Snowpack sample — Snodgrass Mountain, Crested Butte, Colorado (2/4/25, 12:06 PM MST)
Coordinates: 38.923, -106.968
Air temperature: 35 °F
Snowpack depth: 80 cm
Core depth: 50 cm
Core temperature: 30.2 °F
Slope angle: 14°, slope face: 78°
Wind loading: low
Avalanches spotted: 0
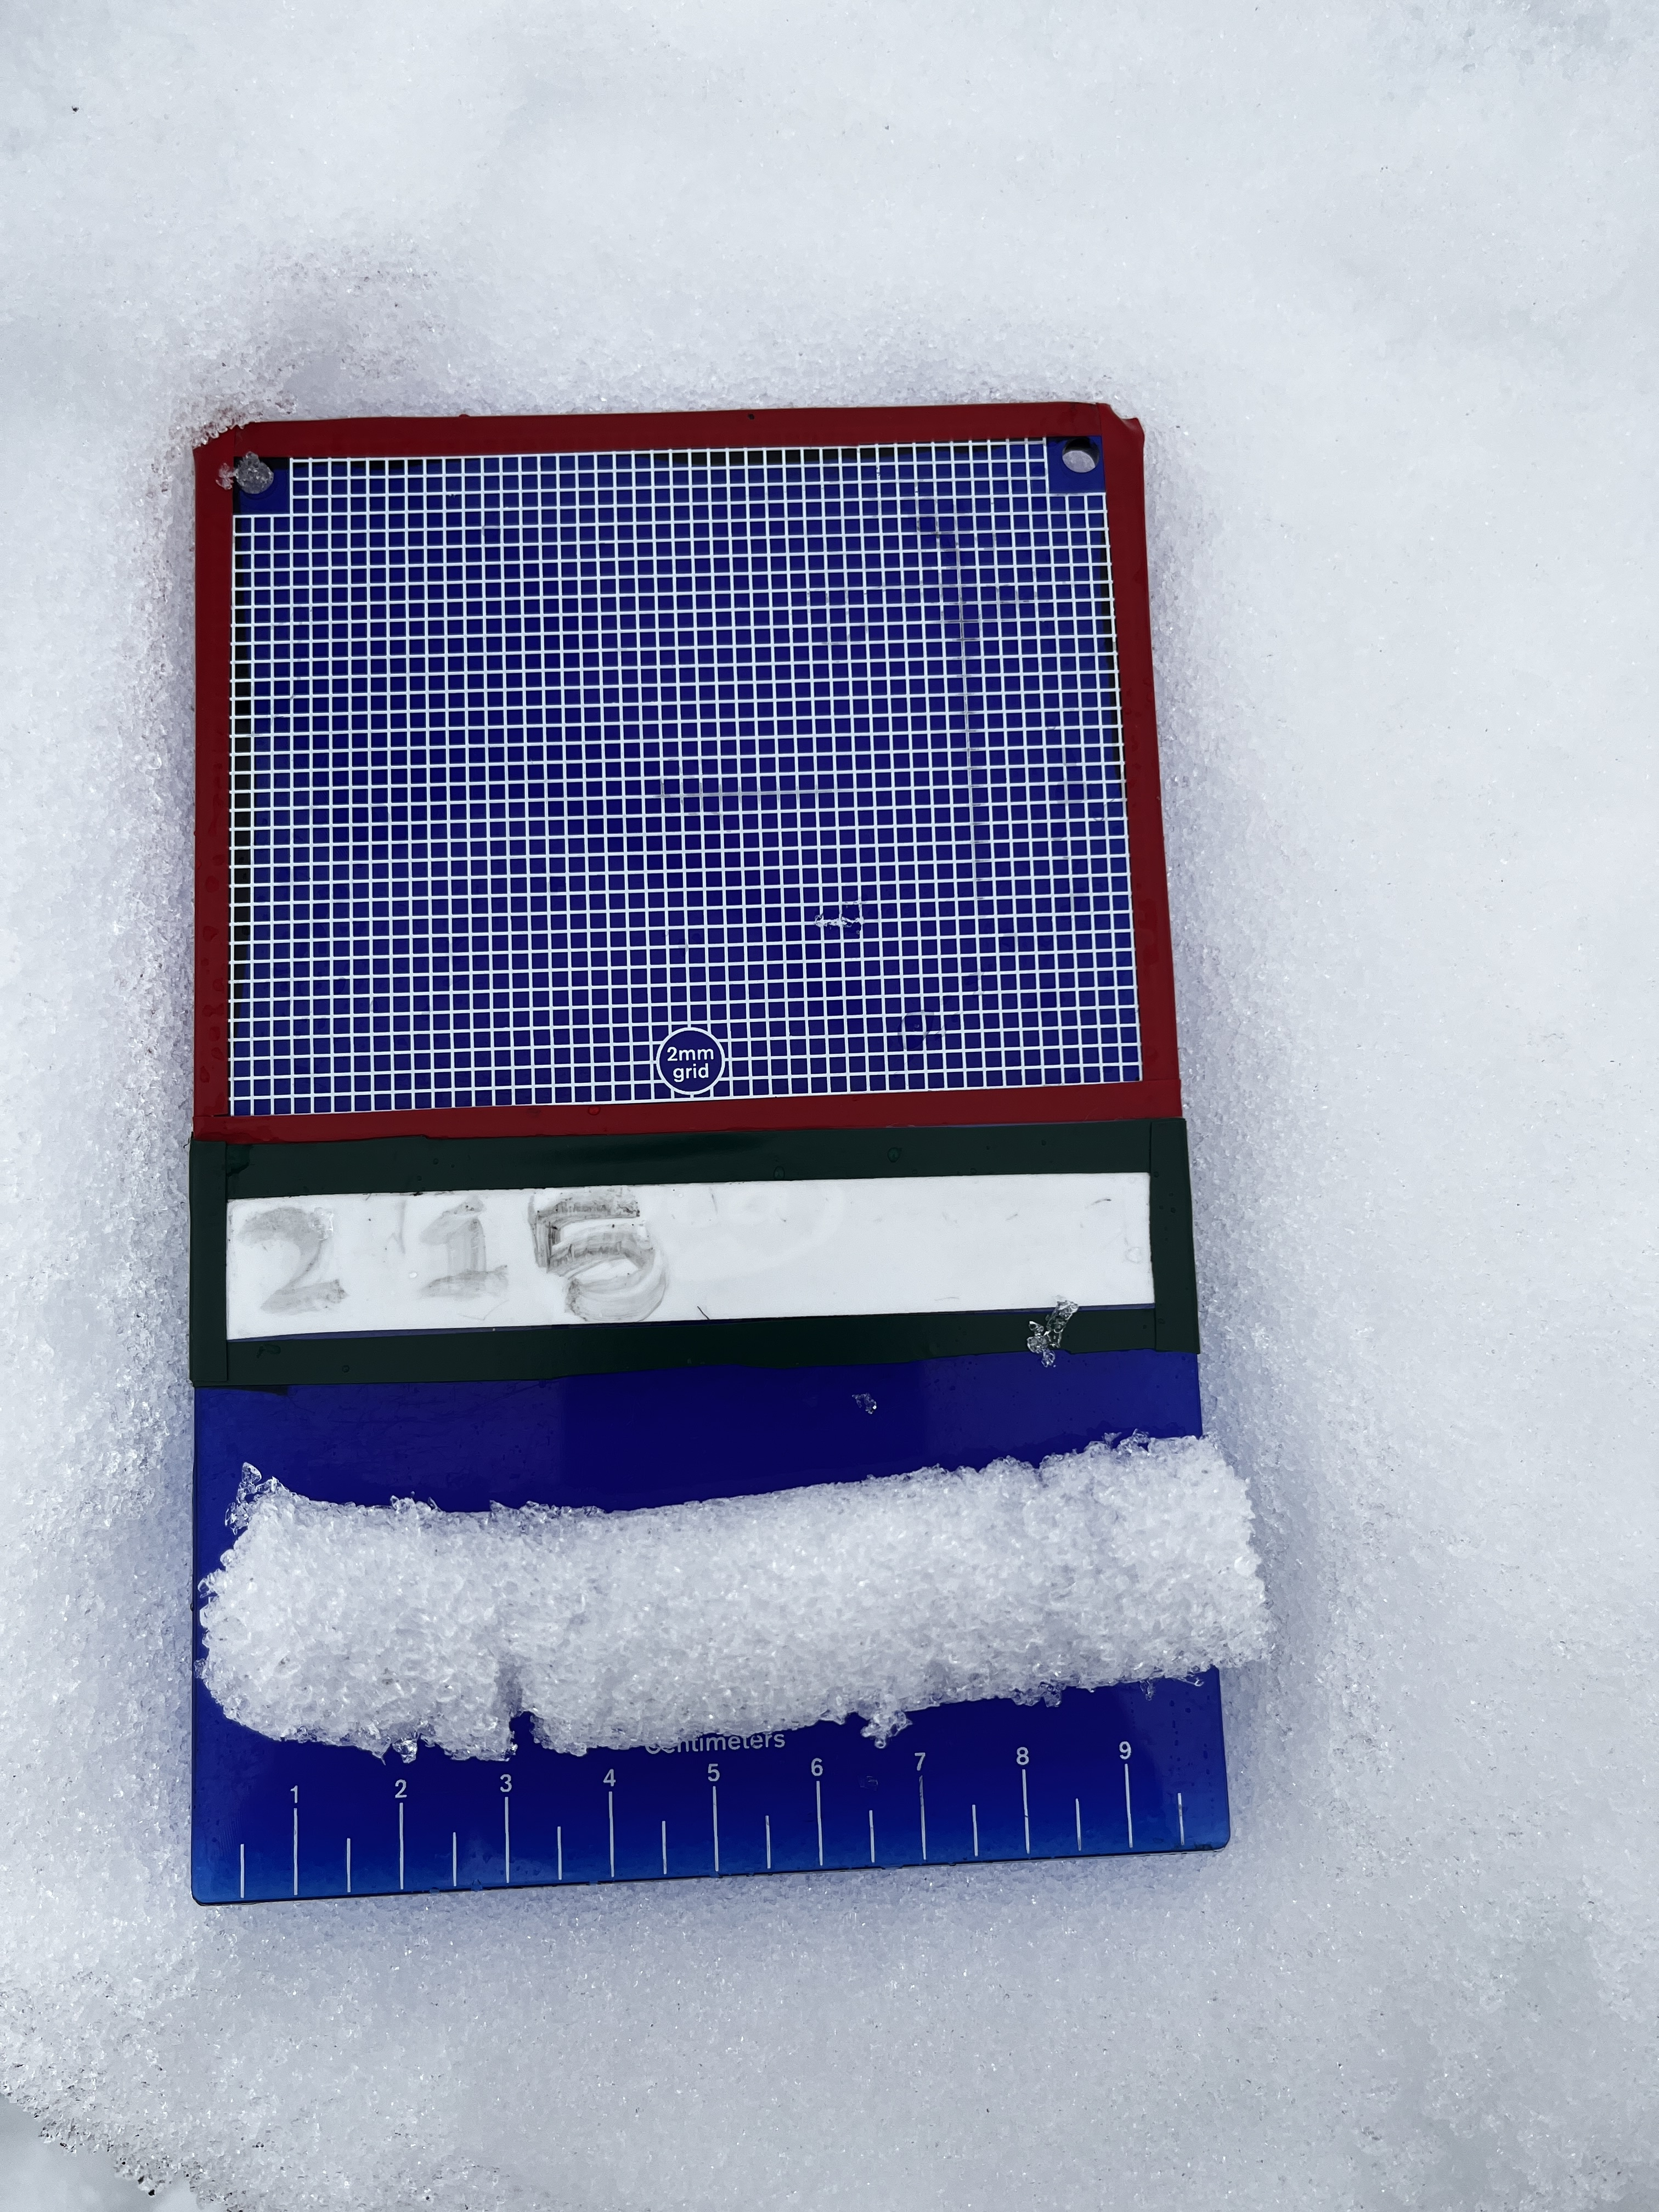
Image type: crystal_card
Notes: No avalanches nearby, unusually warm weather for the last month reported by residents, Collected 25 yards from treeline